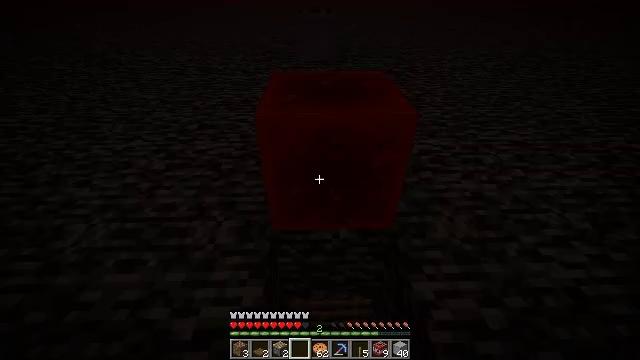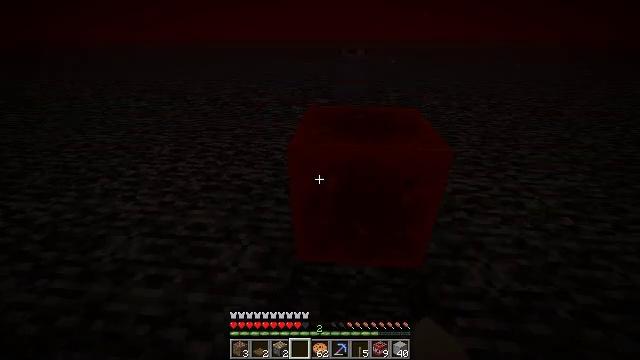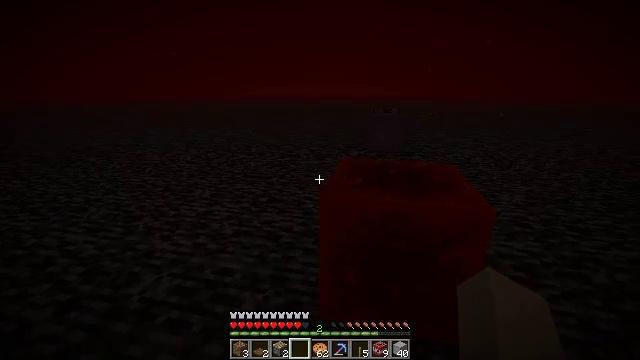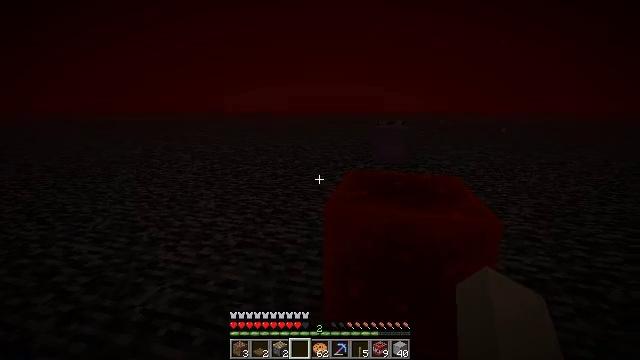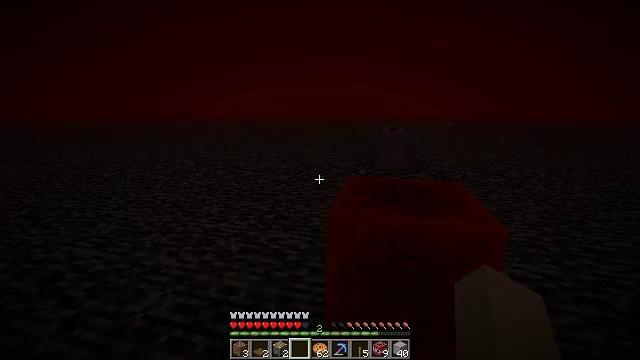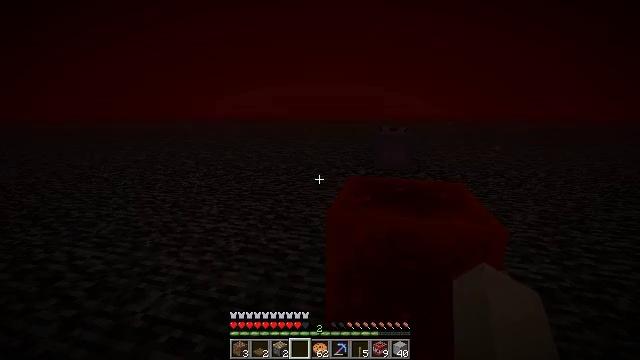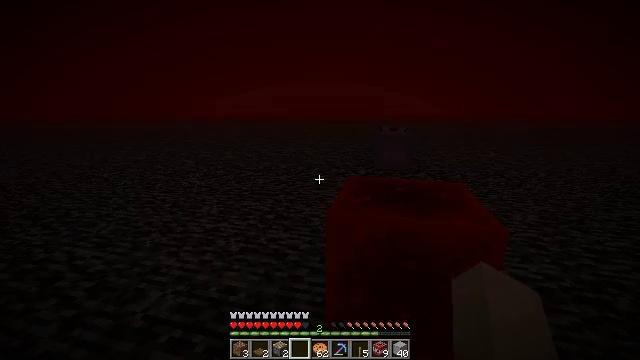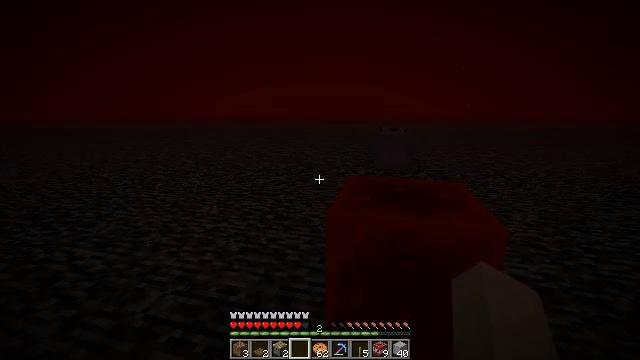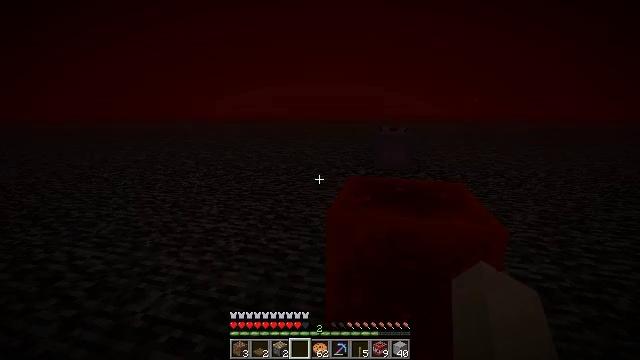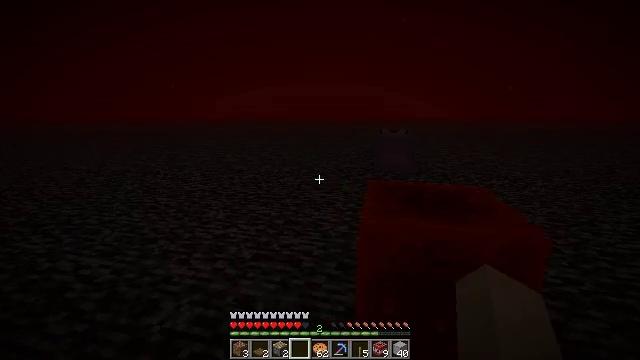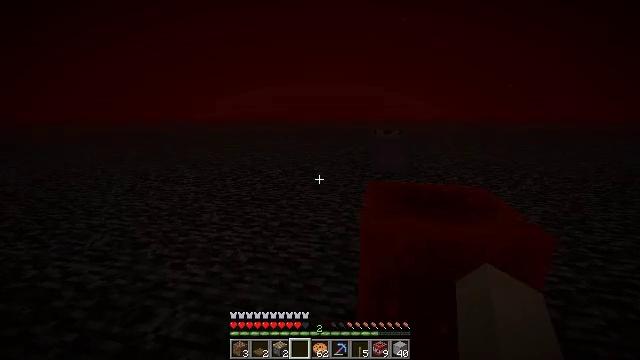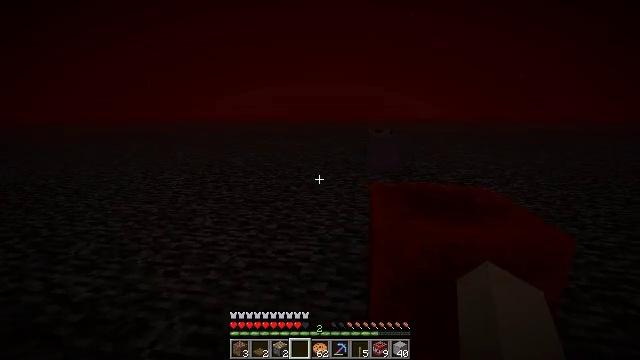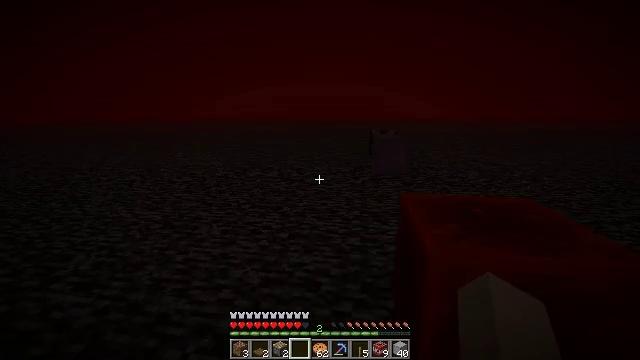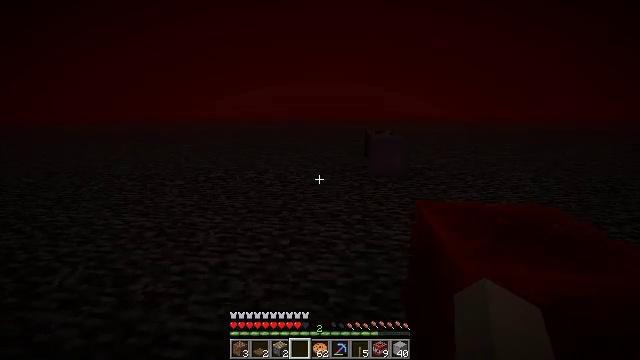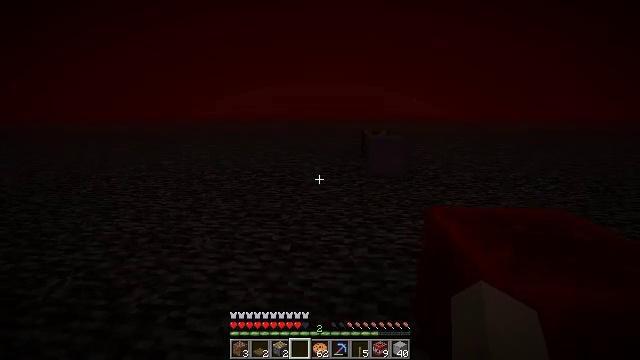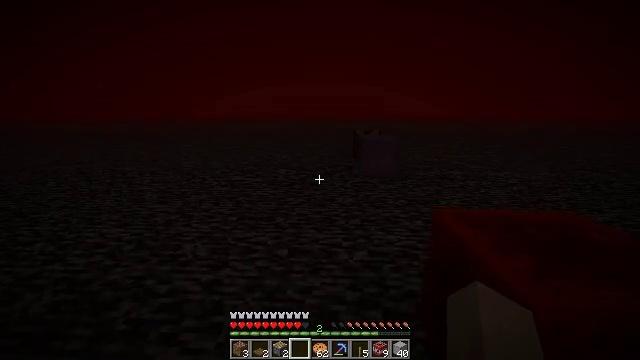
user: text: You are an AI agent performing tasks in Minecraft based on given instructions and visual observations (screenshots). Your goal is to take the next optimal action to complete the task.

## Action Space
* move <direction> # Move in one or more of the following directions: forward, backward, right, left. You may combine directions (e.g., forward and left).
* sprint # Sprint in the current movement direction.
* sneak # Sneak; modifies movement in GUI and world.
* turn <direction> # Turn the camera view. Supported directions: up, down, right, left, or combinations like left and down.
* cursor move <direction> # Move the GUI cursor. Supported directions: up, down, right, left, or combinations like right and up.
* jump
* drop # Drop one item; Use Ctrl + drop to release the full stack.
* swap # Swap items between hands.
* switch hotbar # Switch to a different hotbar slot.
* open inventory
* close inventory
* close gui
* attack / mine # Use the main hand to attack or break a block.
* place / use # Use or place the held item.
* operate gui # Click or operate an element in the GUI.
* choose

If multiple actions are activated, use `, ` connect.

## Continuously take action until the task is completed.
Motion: motion action
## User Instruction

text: Break the redstone block to use as materials.
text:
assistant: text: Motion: turn left and up
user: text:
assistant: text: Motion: turn left and up
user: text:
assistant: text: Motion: turn left and up
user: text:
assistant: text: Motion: turn up
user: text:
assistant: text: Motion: no_op
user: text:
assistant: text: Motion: no_op
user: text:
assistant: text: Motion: no_op
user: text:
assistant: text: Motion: move left
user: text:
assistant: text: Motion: move forward and move left, turn right
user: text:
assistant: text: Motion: move forward and move left, turn right
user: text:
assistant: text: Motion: move forward and move left, turn right
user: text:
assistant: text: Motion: move forward and move left
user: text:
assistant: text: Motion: move forward and move left, turn right
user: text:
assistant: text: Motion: move forward and move left, turn right
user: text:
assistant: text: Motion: move forward and move left, turn right
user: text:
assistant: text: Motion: move forward, turn right
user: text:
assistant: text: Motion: move forward, turn right
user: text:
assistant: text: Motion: move forward, turn right
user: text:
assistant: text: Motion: move forward, turn right
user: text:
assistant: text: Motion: move forward, turn right
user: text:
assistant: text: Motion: move forward, sprint
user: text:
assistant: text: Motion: move forward, sprint
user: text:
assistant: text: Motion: move forward, sprint
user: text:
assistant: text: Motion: move forward, sprint
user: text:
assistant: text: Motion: move forward, sprint
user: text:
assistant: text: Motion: move forward, sprint
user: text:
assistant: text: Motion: move forward, turn right and down
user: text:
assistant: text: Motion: move forward, turn right and down
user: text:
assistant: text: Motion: move forward, turn right and down
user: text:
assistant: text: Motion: move forward, turn right and down